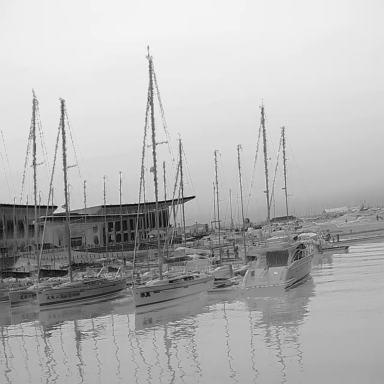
There are four sailboats in the infrared image.